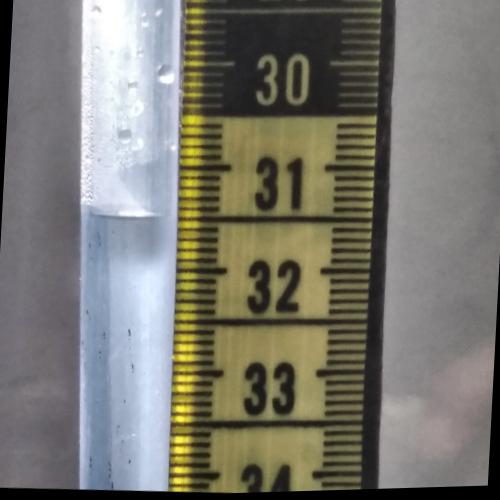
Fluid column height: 31.5 cm